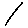
Label: line